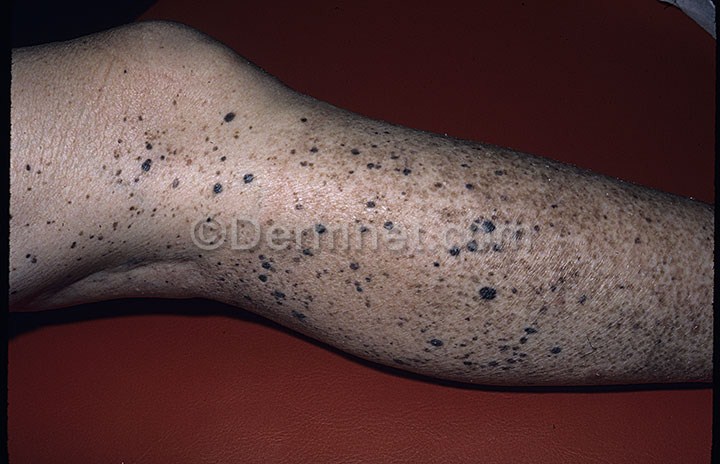
Disease: Vascular Tumors